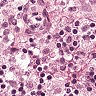
Metastatic tissue present: no